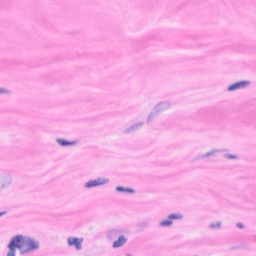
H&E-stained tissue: Breast